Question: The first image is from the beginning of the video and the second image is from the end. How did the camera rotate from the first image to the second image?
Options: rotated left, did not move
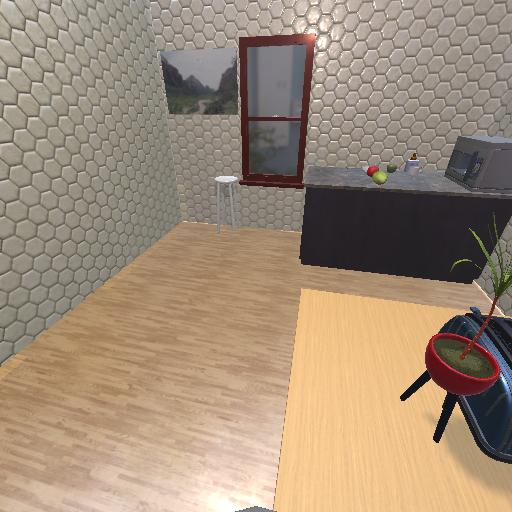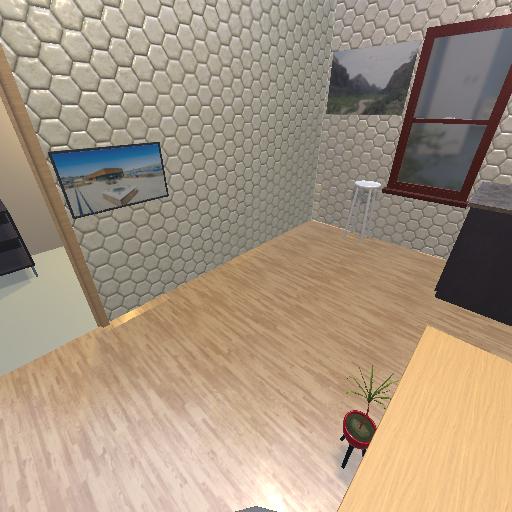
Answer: rotated left